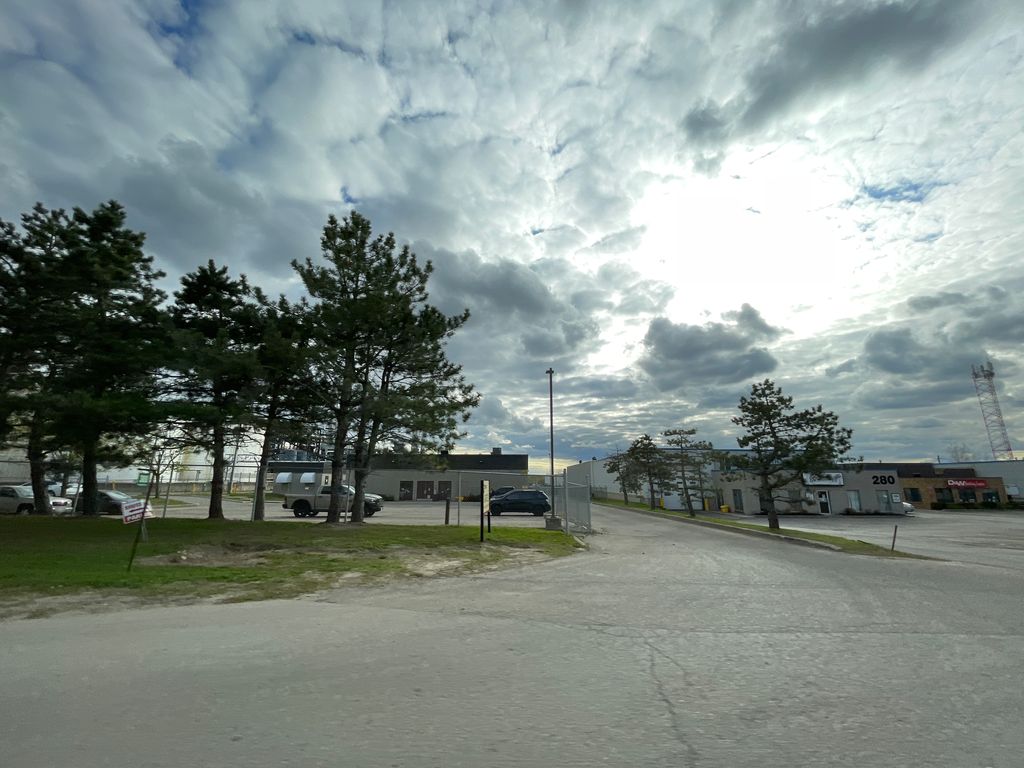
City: kitchener-waterloo